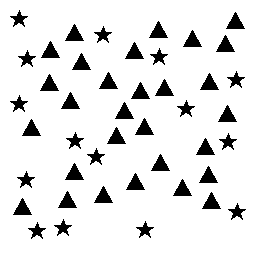
Squares: 0
Triangles: 29
Stars: 15
Total shapes: 44